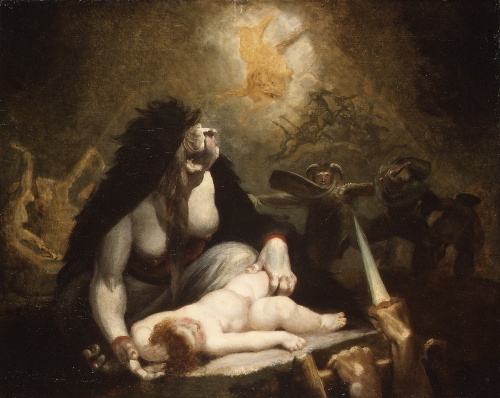
Title: The Night-Hag Visiting Lapland Witches
Artist: Henry Fuseli
Artist bio: Swiss, Zürich 1741–1825 London
Date: 1796
Object type: Painting
Classification: Paintings
Medium: Oil on canvas
Dimensions: 40 x 49 3/4 in. (101.6 x 126.4 cm)
Department: European Paintings
Credit line: Purchase, Bequest of Lillian S. Timken, by exchange, and Victor Wilbour Memorial, The Alfred N. Punnett Endowment, Marquand and Charles B. Curtis Funds, 1980
Accession year: 1980
Repository: Metropolitan Museum of Art, New York, NY
Tags: Children|Female Nudes|Witches|Knives